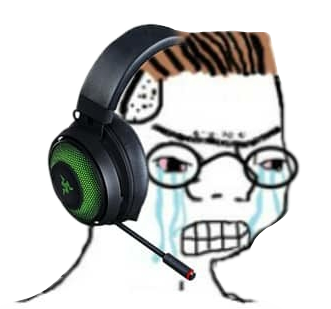
Label: 5_Zoomer